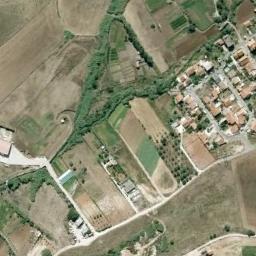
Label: terrace